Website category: university
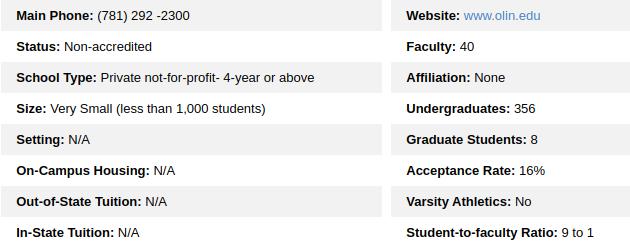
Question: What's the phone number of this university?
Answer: (781) 292 -2300

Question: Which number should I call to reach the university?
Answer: (781) 292 -2300

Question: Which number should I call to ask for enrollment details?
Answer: (781) 292 -2300

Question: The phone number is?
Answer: (781) 292 -2300

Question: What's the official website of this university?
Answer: www.olin.edu

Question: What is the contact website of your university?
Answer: www.olin.edu

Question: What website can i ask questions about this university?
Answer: www.olin.edu

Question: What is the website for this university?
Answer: www.olin.edu

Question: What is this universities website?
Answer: www.olin.edu

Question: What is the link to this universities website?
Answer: www.olin.edu

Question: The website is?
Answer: www.olin.edu

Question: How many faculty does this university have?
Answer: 40

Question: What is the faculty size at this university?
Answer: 40

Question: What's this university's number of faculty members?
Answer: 40

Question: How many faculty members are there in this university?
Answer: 40

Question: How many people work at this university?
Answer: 40

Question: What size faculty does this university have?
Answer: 40

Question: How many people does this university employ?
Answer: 40

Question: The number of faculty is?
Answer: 40

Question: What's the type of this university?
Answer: Private not-for-profit- 4-year or above

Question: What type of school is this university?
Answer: Private not-for-profit- 4-year or above

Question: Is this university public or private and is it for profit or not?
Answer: Private not-for-profit- 4-year or above

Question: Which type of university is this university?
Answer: Private not-for-profit- 4-year or above

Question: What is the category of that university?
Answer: Private not-for-profit- 4-year or above

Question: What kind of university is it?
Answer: Private not-for-profit- 4-year or above

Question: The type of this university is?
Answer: Private not-for-profit- 4-year or above

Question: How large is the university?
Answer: Very Small (less than 1,000 students)

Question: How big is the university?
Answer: Very Small (less than 1,000 students)

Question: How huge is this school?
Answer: Very Small (less than 1,000 students)

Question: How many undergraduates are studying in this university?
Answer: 356

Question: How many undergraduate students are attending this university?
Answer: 356

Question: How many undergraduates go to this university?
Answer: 356

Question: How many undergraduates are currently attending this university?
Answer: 356

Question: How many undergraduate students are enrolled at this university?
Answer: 356

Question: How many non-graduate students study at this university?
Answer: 356

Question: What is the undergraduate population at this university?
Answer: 356

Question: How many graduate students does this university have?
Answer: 8

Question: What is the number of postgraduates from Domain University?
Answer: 8

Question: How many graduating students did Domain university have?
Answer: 8

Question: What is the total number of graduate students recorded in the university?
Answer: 8

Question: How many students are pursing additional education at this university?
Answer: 8

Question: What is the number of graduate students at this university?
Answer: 8

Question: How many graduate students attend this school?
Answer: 8

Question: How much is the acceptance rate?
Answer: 16%

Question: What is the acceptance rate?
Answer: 16%

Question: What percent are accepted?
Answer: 16%

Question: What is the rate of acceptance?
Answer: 16%

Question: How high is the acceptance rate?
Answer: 16%

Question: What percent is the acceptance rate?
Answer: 16%

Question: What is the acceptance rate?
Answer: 16%

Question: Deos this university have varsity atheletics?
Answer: No

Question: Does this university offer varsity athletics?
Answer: No

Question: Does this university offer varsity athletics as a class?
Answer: No

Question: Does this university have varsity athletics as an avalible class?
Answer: No

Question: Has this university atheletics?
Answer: No

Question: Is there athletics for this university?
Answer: No

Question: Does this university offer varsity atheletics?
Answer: No

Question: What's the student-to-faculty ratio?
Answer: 9 to 1

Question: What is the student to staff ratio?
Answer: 9 to 1

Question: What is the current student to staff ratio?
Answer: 9 to 1

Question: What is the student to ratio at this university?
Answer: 9 to 1

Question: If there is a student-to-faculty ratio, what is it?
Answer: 9 to 1

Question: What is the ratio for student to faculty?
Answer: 9 to 1

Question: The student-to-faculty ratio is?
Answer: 9 to 1